Field crop: tomato
Growth stage: 1
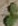
Species: solanum